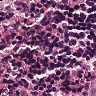
Metastatic tissue present: no